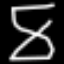
Label: hourglass